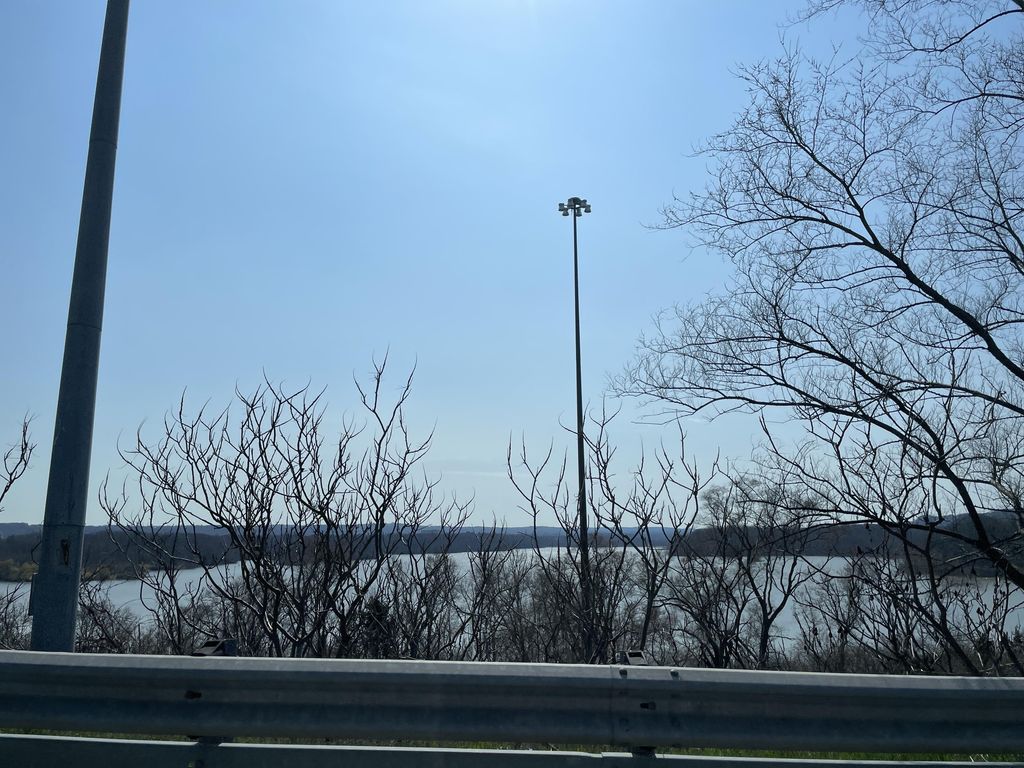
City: hamilton